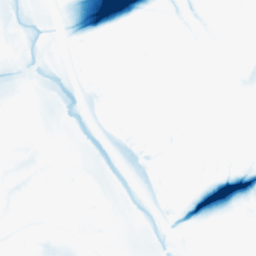
Category: morphological
Decomposition family: morphological_ellipse
Decomposition parameters: operation: closing
width: 50
height: 30
Upsampling method: bilinear
Upsampling parameters: scale: 4
Upsampling scale: 4